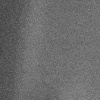
Atmospheric dust classification: not_dusty